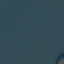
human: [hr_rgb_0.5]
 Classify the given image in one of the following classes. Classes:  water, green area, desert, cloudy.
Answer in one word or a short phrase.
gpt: water